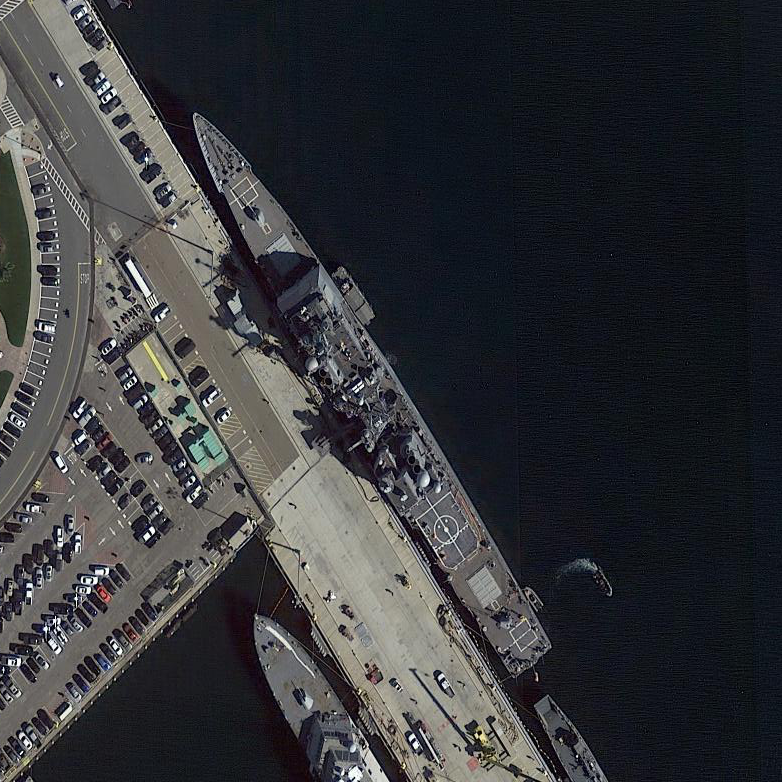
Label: Ticonderoga-class_cruiser